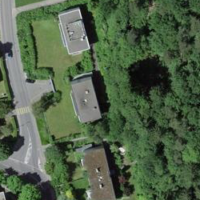
EUNIS habitat code: 55
Species observed at this site:
Sorbus aucuparia